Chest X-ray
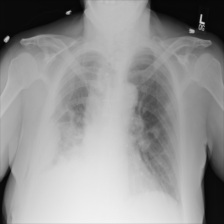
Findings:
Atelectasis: negative
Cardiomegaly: negative
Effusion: negative
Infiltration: negative
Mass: negative
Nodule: positive
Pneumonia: negative
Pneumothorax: negative
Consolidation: negative
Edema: negative
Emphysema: negative
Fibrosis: negative
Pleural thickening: negative
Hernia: negative